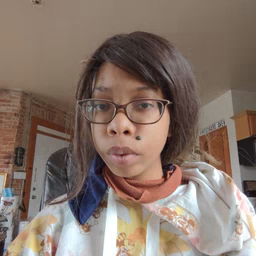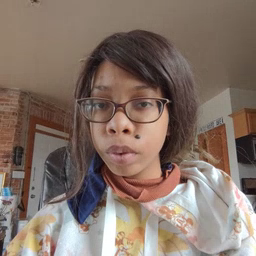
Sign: now